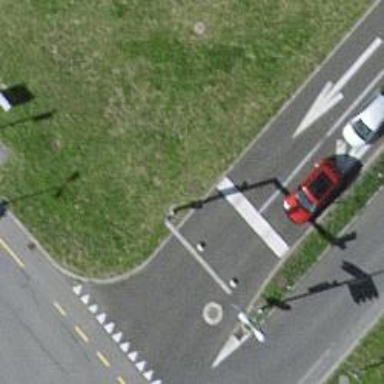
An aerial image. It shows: Road with traffic signals.